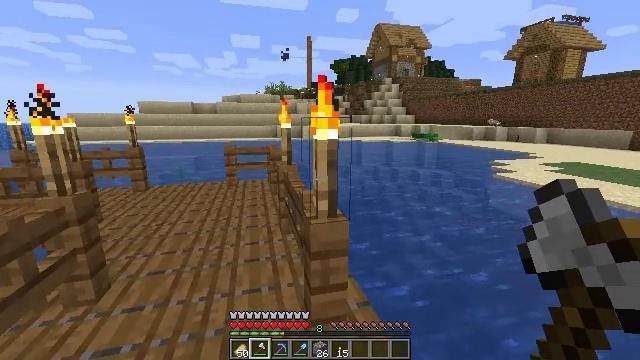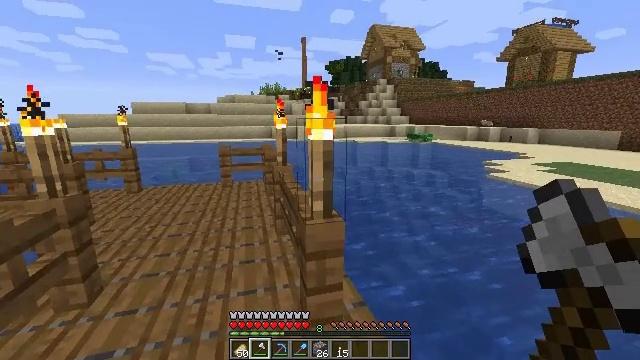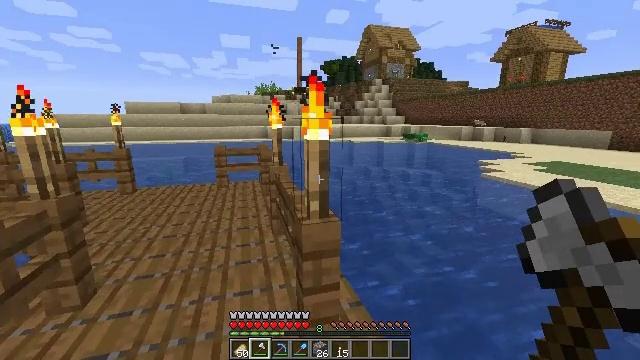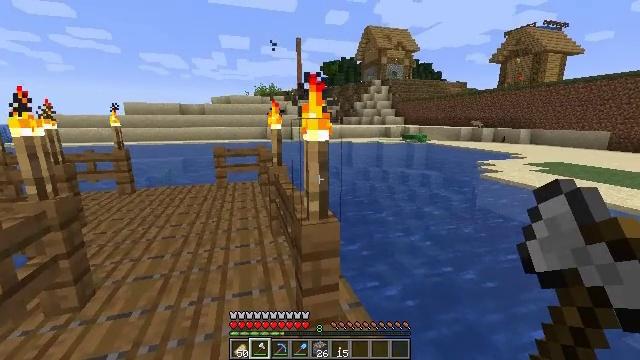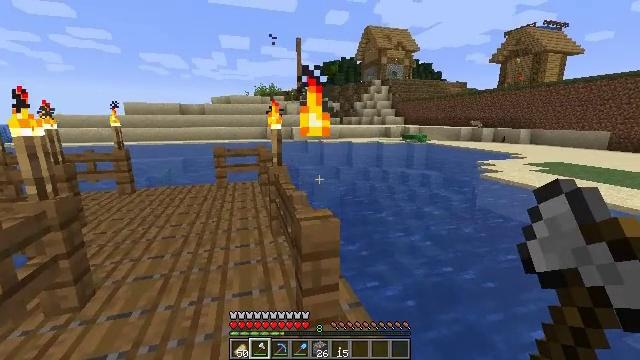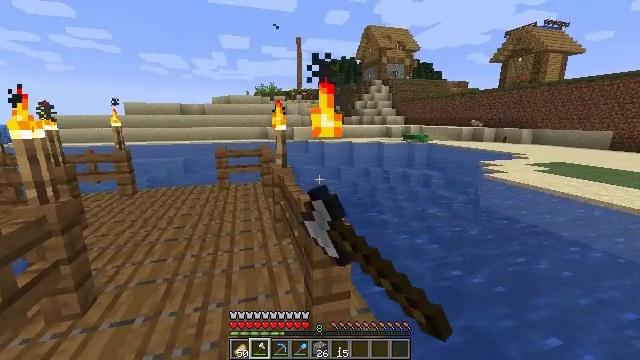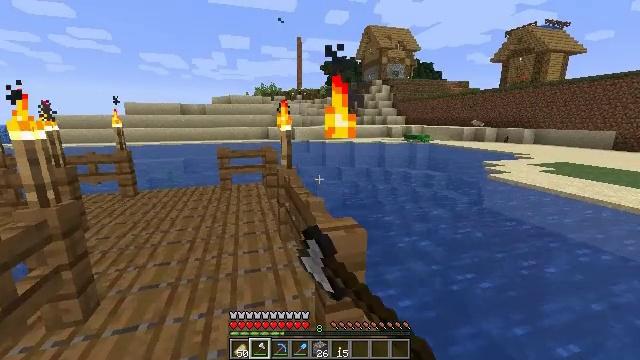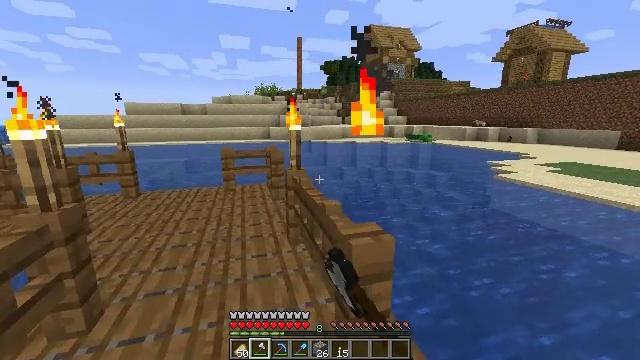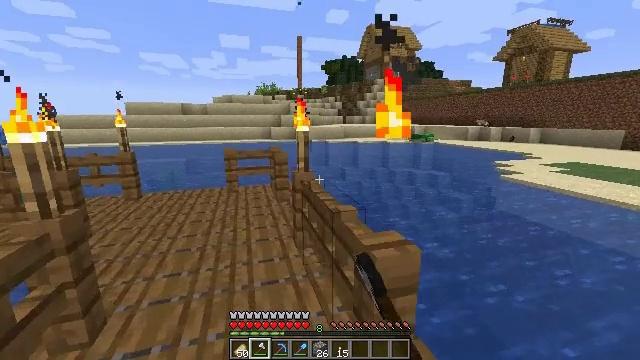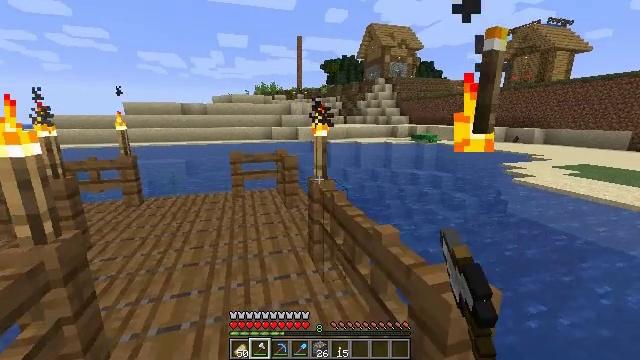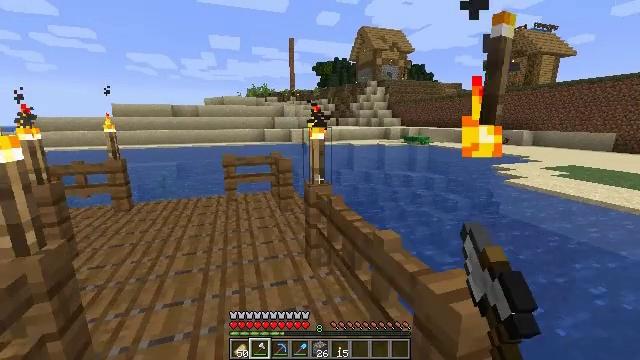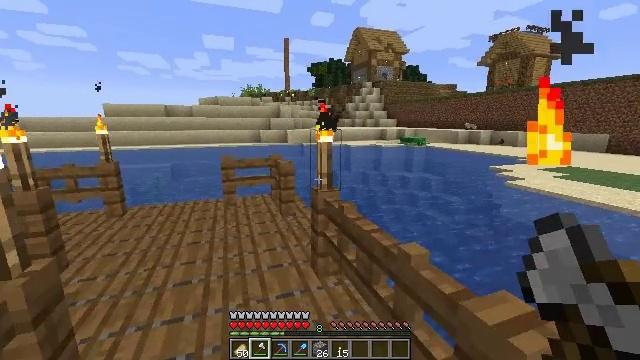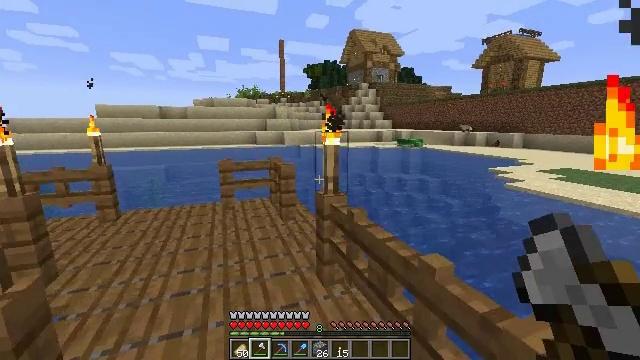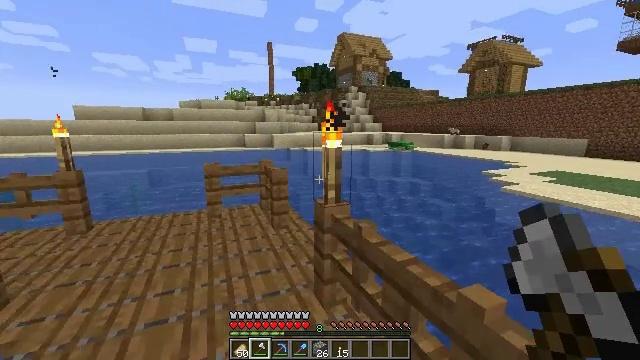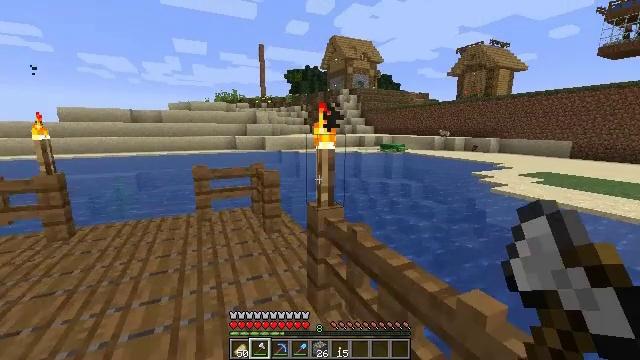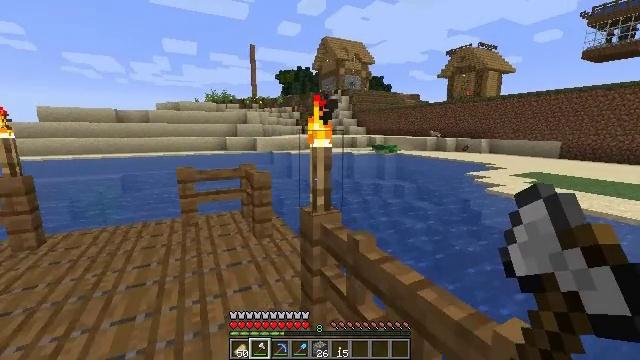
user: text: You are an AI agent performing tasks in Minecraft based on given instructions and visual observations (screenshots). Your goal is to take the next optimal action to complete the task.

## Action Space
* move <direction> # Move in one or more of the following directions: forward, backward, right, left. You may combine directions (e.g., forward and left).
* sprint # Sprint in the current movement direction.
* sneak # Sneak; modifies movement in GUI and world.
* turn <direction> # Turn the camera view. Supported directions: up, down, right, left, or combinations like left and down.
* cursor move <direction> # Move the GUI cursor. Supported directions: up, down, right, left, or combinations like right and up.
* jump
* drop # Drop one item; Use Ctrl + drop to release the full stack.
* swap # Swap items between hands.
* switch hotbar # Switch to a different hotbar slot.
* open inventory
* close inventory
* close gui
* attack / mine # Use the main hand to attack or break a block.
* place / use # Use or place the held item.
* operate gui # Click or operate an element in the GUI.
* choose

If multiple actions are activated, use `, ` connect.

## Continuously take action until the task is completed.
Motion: motion action
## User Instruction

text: Attack the torch to pick it up.
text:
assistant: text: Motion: turn right
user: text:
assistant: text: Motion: no_op
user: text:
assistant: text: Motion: no_op
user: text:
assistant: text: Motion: attack / mine
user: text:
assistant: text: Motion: move forward and move left, attack / mine
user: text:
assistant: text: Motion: move forward and move left
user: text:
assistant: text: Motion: move forward and move left
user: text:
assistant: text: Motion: move forward and move left
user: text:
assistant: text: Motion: move forward and move left
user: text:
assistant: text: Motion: move forward and move left, turn right
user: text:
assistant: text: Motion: move forward and move left, turn right
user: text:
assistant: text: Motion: move forward, turn right
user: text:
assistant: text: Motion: move forward, turn right
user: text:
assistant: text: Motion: move forward, turn right
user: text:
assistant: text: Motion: move forward, turn right
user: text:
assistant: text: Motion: no_op
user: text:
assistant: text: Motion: no_op
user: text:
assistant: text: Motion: no_op
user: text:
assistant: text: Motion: no_op
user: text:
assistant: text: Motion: no_op
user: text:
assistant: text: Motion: attack / mine
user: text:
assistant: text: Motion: attack / mine
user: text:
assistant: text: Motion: attack / mine
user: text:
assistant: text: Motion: move forward
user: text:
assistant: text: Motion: move forward
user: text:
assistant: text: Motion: move forward
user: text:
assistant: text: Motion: move forward, turn left
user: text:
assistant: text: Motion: move forward, turn left
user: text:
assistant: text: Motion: move forward, sprint, turn left
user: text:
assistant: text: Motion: move forward, sprint, turn left